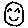
Label: smiley face